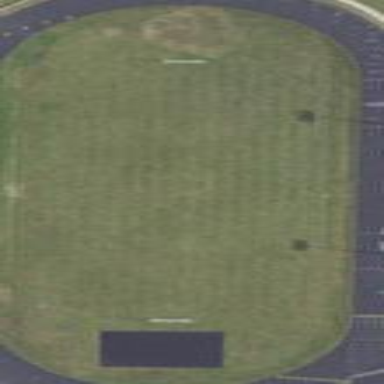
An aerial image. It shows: American football pitch for leisure and sport activities.